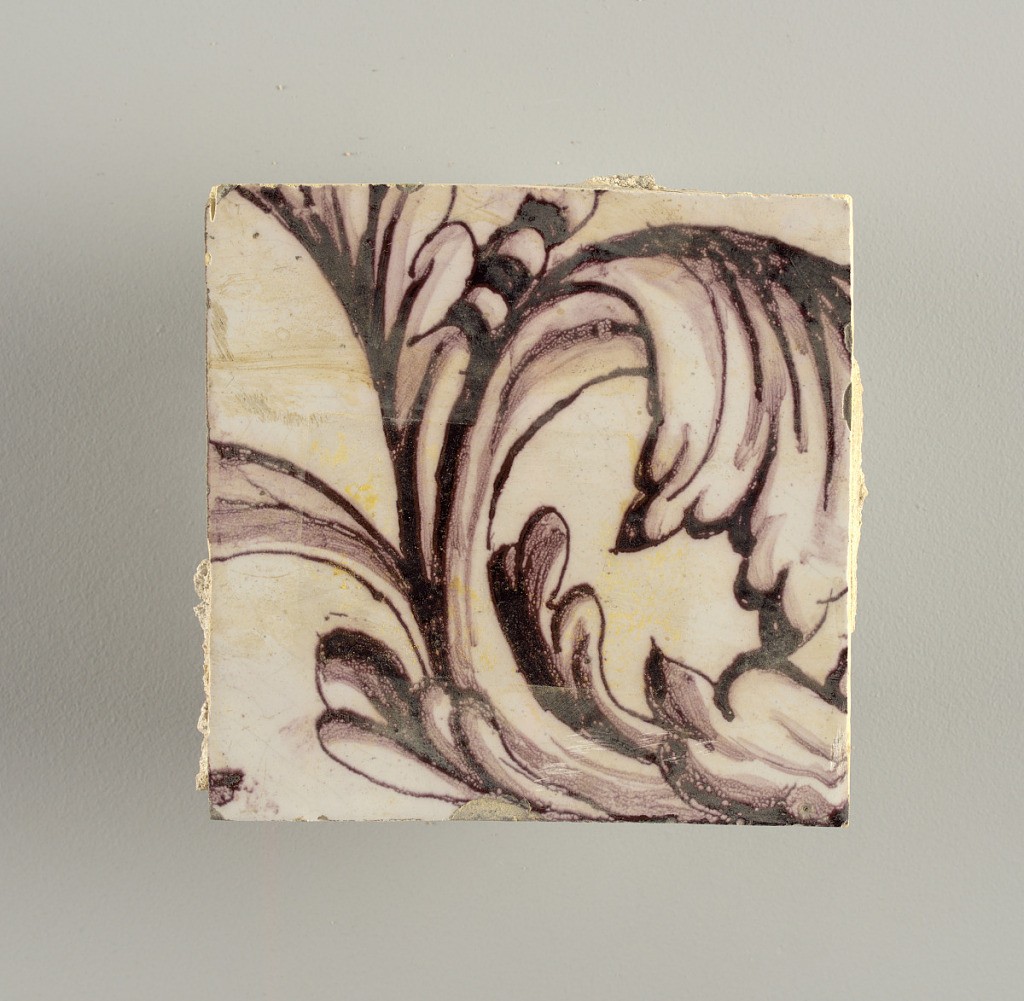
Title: Tile wall facing
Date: ca. 1725
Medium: Tin-glazed earthenware, underglaze
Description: Horizontal rectangle.  Thirty tiles wide and twenty-three tiles high with opening for fireplace eleven tiles wide and ten high.  Foliage arabesques disposed about three vertical axes from which are emphazised by urns at center and right, and at left by the figure of a standing woman carrying an infant on her arm and accompanied by two children.